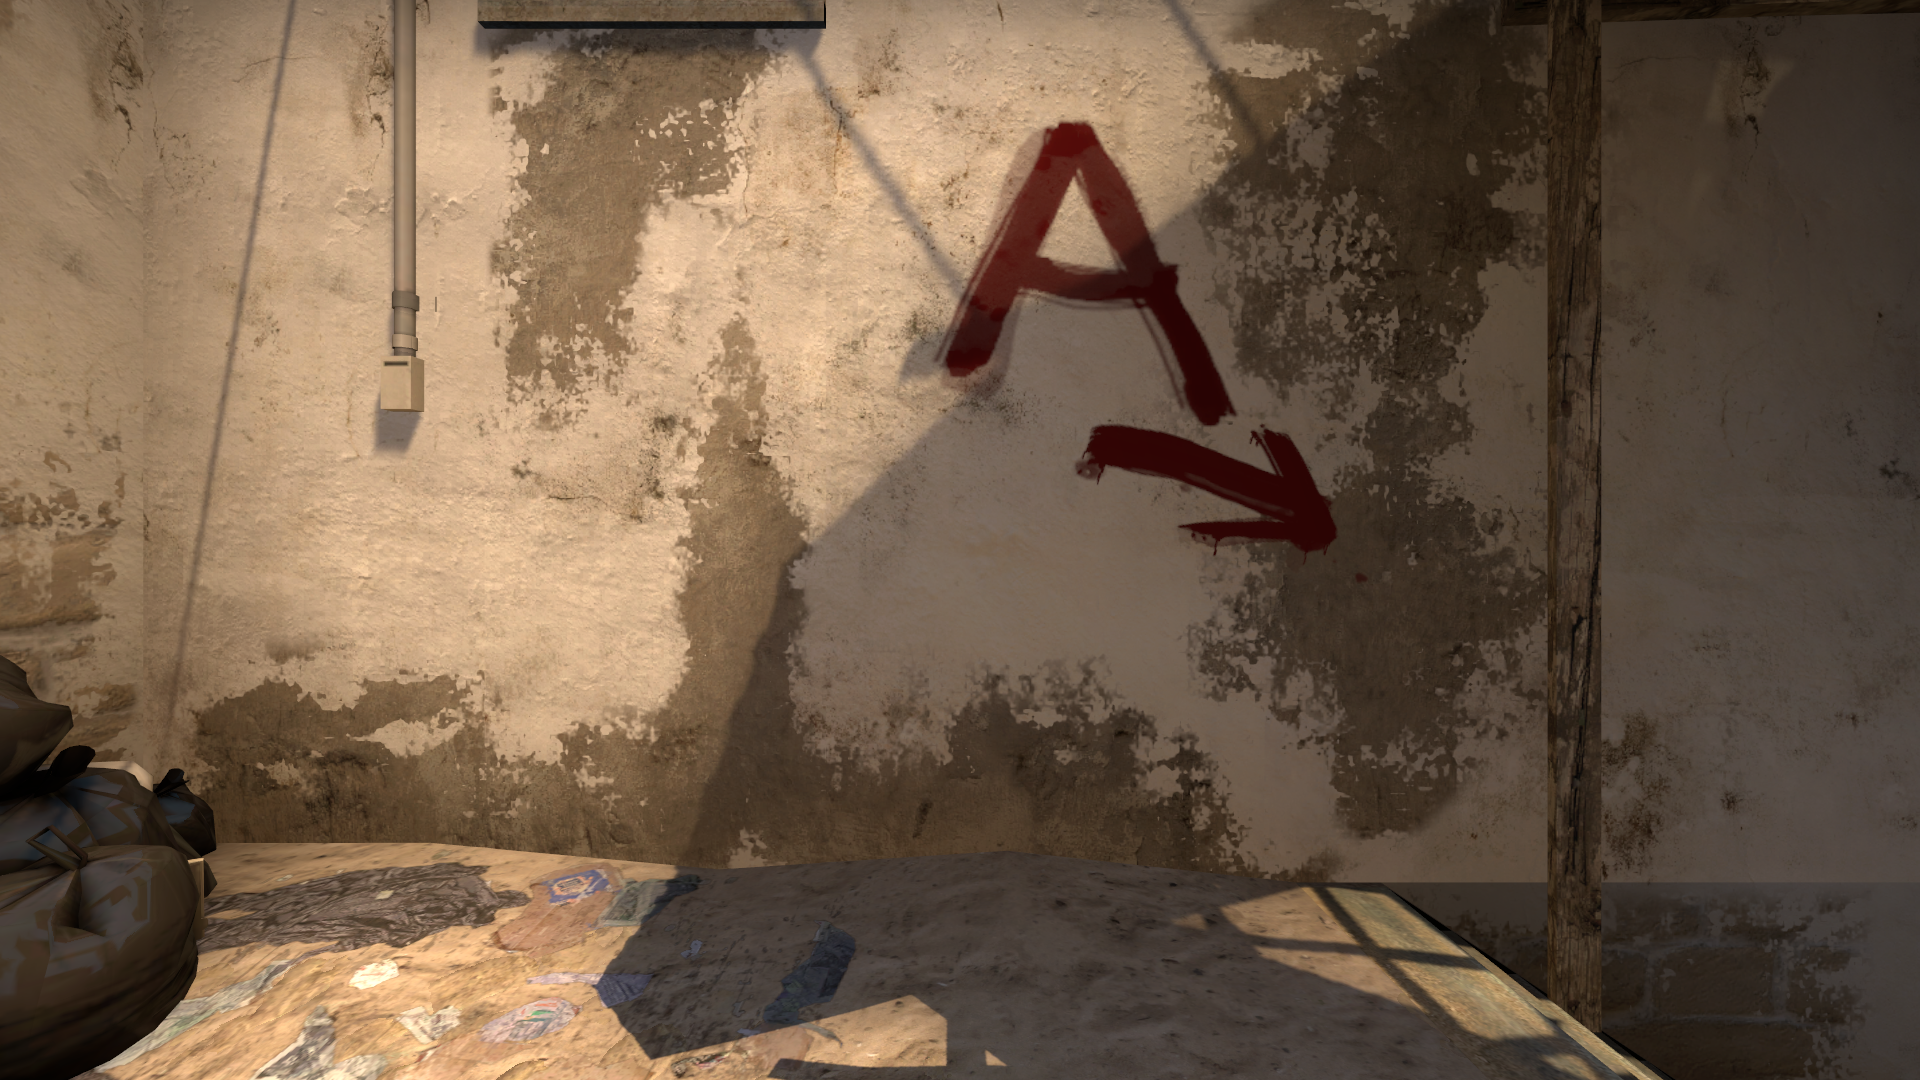
Map: de_mirage